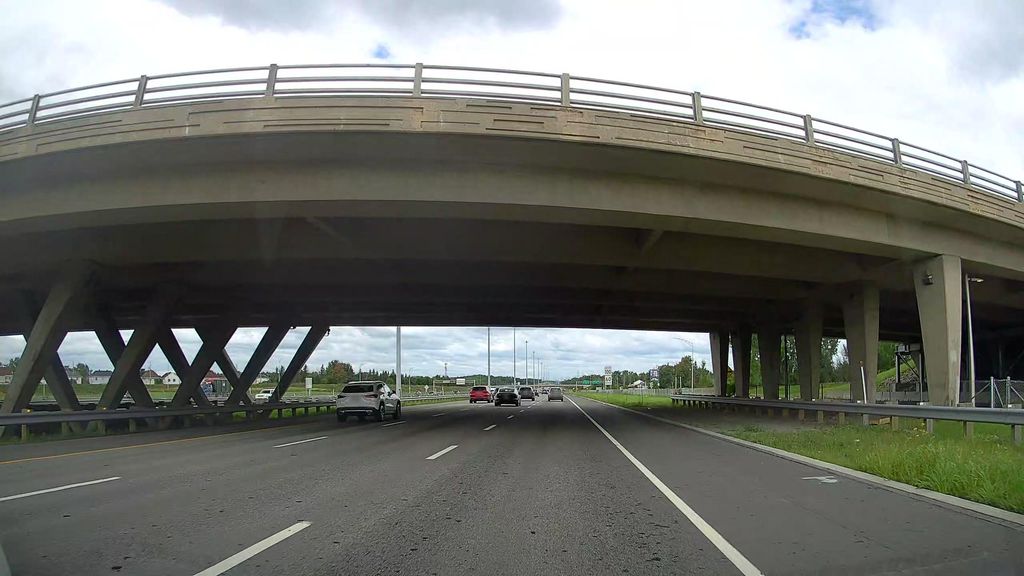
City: montreal